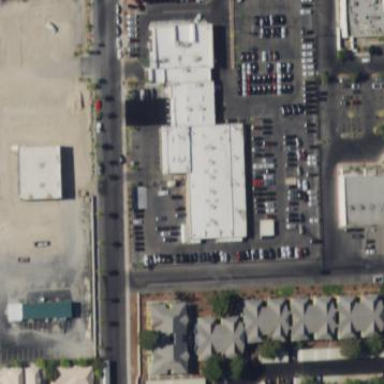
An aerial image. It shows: Car shop building.